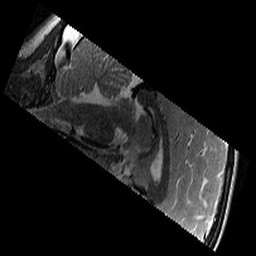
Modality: T2w
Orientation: sagittal
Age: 10
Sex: male
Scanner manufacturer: siemens
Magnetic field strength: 3 T
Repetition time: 9.23 s
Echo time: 0.067 s